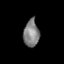
Tissue: prostate
Cell type: Fibroblasts
Senescence score: 0.7597
Nuclear area (px): 412
Mean DAPI intensity: 128.282